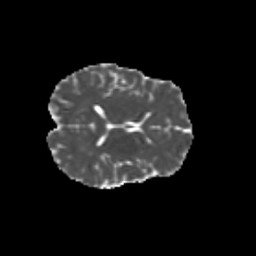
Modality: MD
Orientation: axial
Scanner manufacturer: siemens
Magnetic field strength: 3 T
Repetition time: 9.2 s
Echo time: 0.084 s